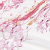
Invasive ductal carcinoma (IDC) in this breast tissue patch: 0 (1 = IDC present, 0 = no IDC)